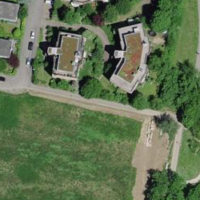
EUNIS habitat code: 24
Species observed at this site:
Erithacus rubecula
Acer campestre